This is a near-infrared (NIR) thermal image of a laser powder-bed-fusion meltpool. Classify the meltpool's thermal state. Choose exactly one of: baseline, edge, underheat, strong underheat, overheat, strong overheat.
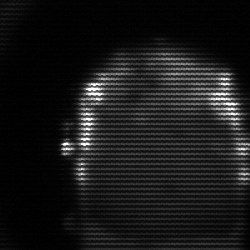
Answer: baseline